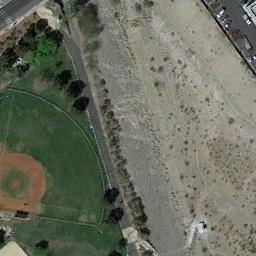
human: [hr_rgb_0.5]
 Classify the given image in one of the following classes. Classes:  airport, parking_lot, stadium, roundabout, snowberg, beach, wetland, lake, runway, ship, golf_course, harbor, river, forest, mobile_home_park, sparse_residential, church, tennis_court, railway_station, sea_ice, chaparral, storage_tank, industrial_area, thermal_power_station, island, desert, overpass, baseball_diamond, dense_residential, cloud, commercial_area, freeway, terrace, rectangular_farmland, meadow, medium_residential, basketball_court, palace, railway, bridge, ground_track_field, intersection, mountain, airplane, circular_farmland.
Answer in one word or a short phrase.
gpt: baseball_diamond